Field crop: maize
Growth stage: 2
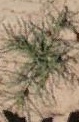
Species: salsola